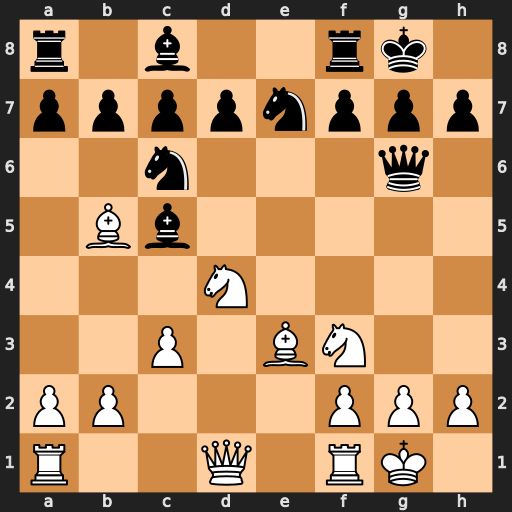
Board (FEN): r1b2rk1/ppppnppp/2n3q1/1Bb5/3N4/2P1BN2/PP3PPP/R2Q1RK1
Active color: w
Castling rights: -
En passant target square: -
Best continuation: Nxc6 dxc6 Bxc5